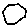
Label: hexagon